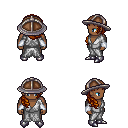
a pixel art fantasy rpg character, male body template, human, dark skin, white robe, gold greaves, brunette right-swept hairstyle, chain helm, white cloth bracers, metal boots, four views (front, back, left, right), 2x2 character sprite sheet, small pixel art, hard edges, no anti-aliasing